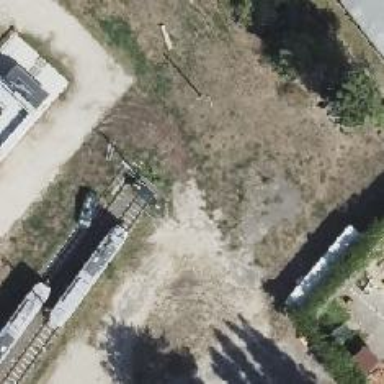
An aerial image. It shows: Disused railway.